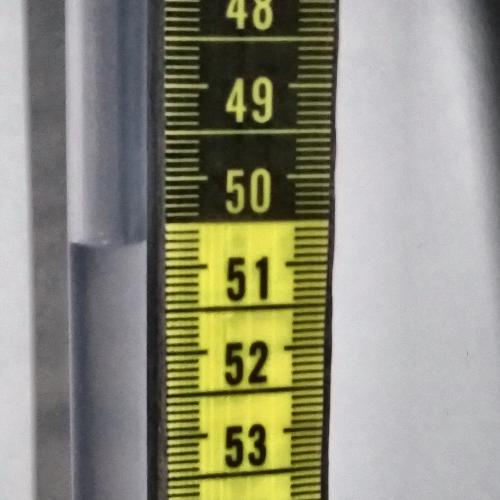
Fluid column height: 50.7 cm